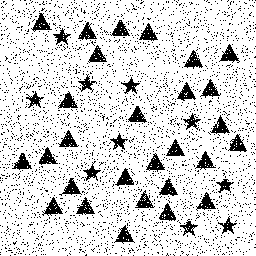
Squares: 0
Triangles: 28
Stars: 10
Total shapes: 38